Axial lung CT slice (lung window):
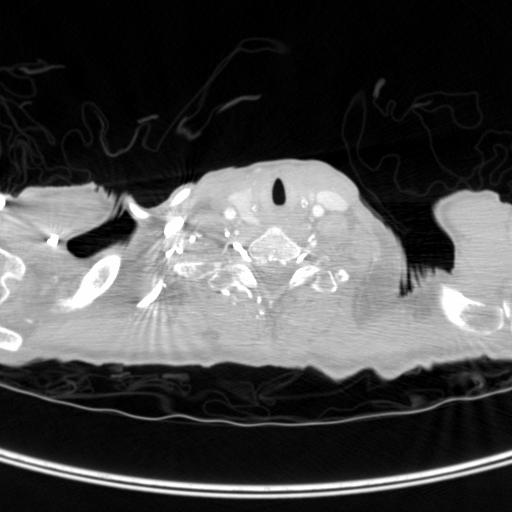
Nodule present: no